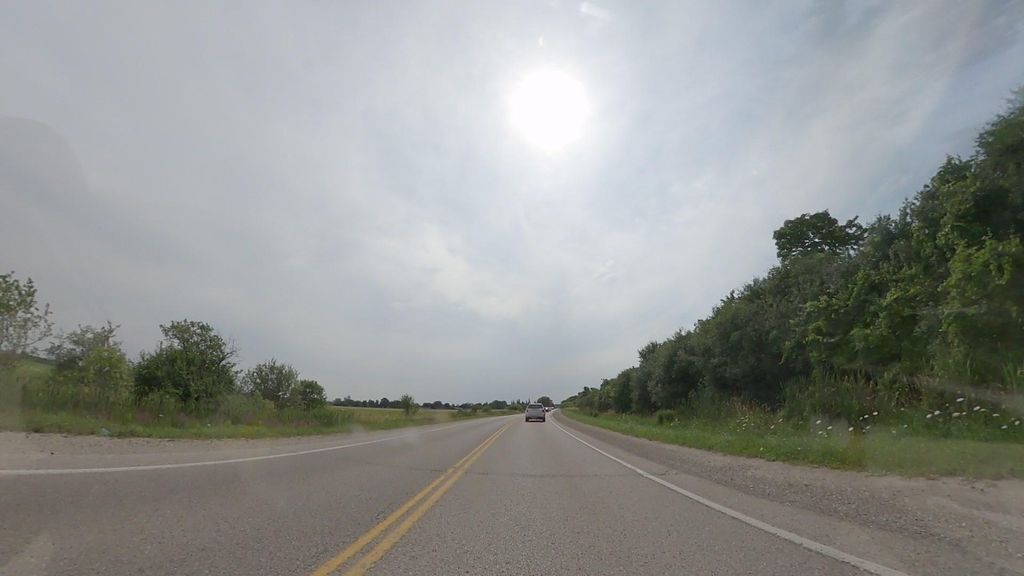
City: kitchener-waterloo